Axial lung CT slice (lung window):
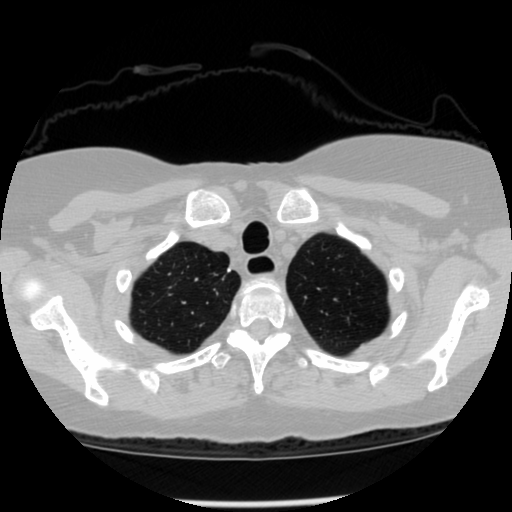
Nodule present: no